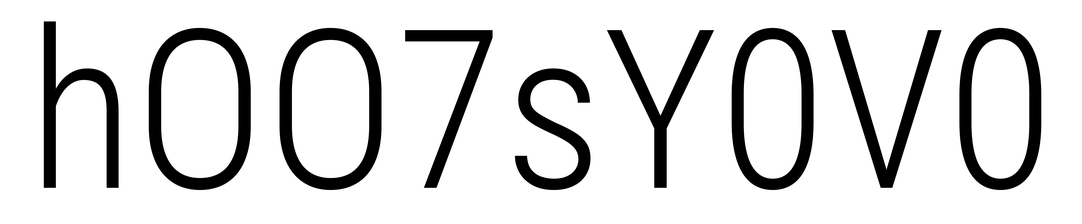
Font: Roboto_Condensed_Light